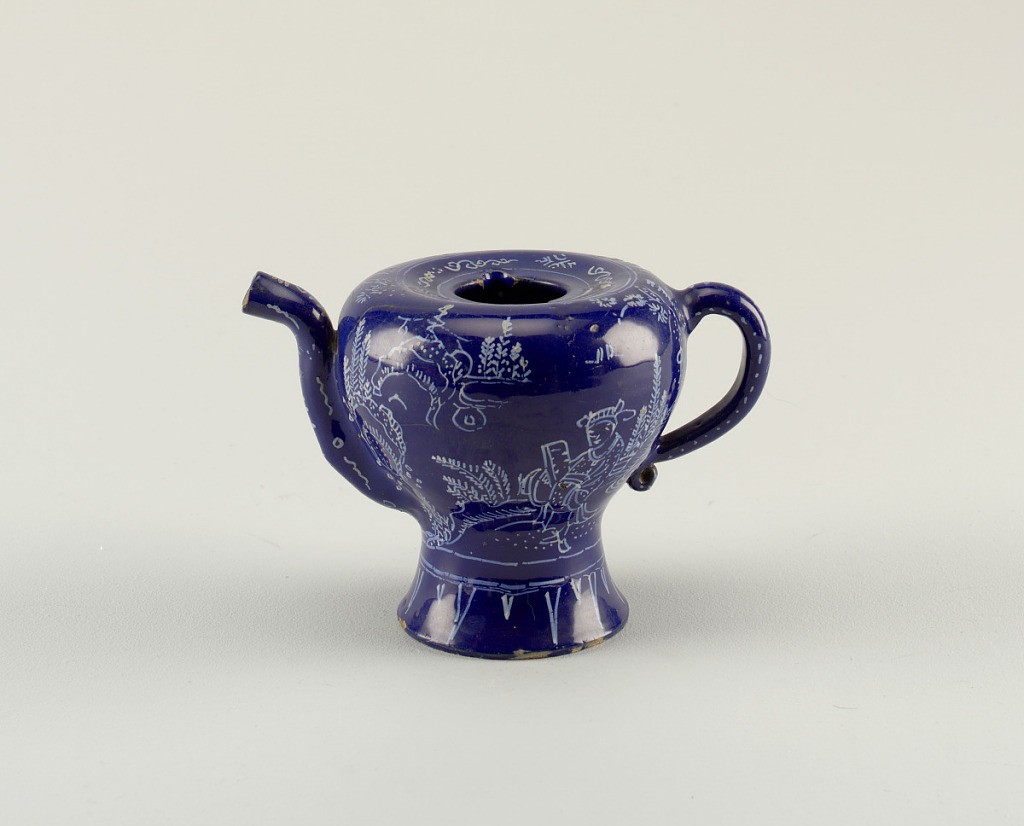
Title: Coffeepot with Chinoiserie Figures in Landscape
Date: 1670–1695
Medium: faience
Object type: coffeepot
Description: Inverted pear-shaped body on a high foot. Tube-shaped spout, similar to those found on posset-pots. Loop handle with lower scroll. Decorated in the "bleu-persan" style, with white chinoiserie figures on a cobalt glue ground. Buff clay revealed in chips.